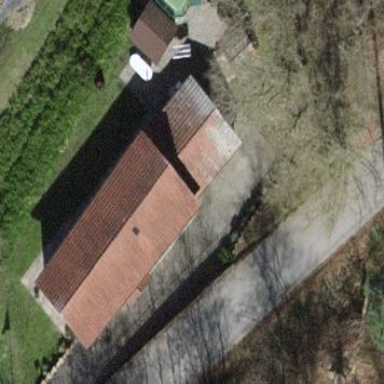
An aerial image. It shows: Detached building.